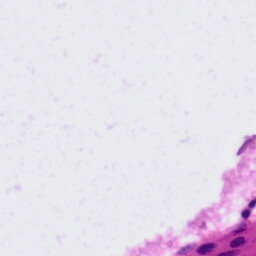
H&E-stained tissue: Tonsil